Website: bh-photo
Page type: store-pickup
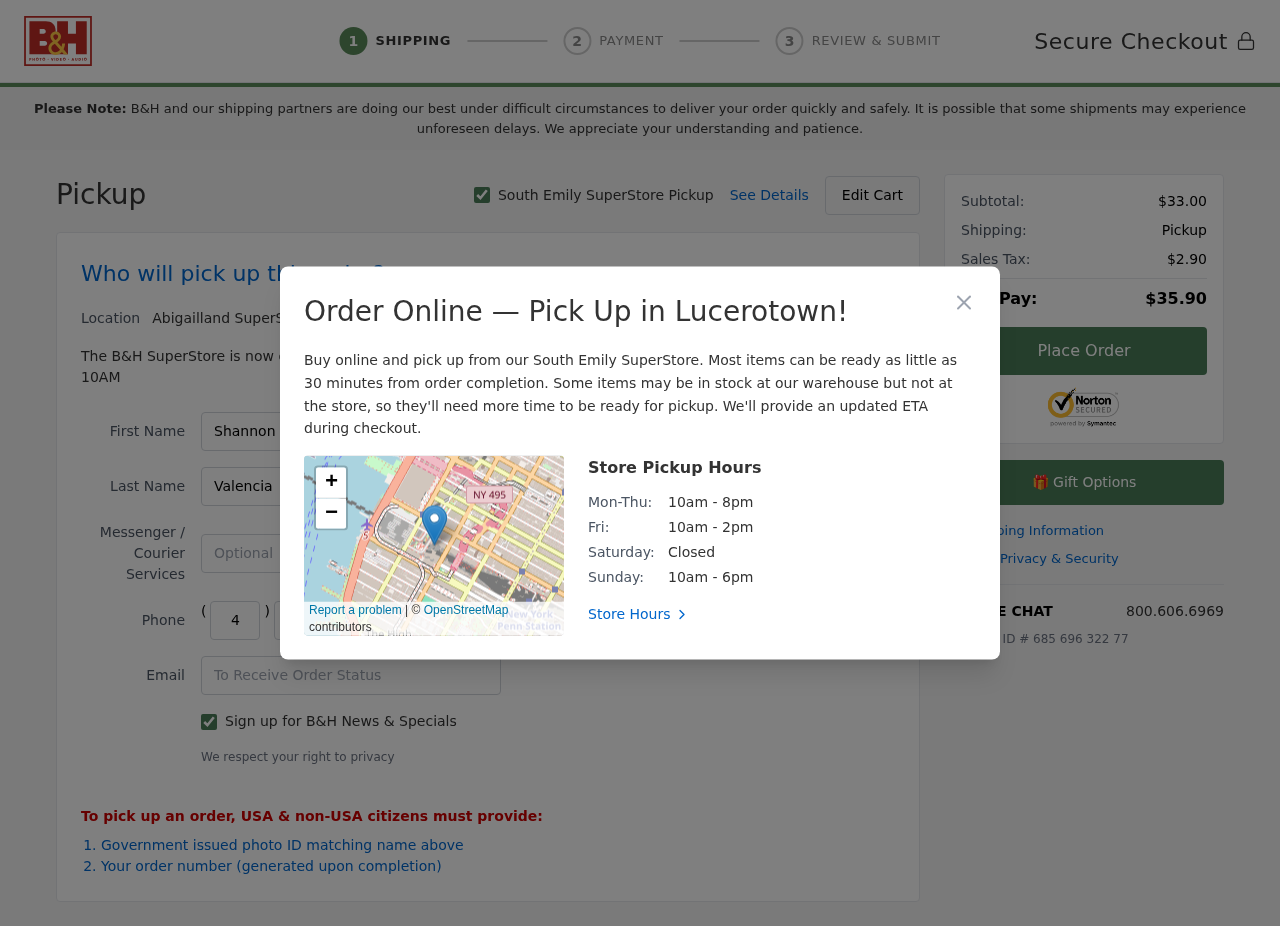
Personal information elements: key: PII_CITY
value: South Emily
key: PII_CITY2
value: Abigailland
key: PII_CITY3
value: Lucerotown
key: PII_EMAIL
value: shannon_valencia@hotmail.com
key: PII_FIRSTNAME
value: Shannon
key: PII_LASTNAME
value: Valencia
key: PII_PHONE_AREA
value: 453
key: PII_PHONE_PREFIX
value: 232
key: PII_PHONE_SUFFIX
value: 2273
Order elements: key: ORDER_SUBTOTAL
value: $33.00
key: ORDER_TAX
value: $2.90
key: ORDER_TOTAL
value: $35.90
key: ORDER_ID
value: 685 696 322 77